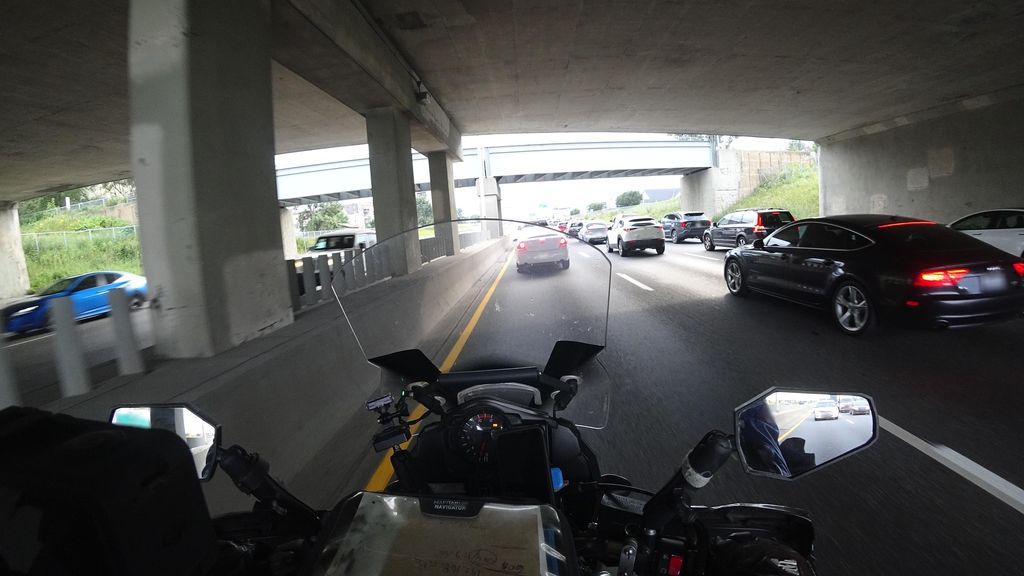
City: quebec_city